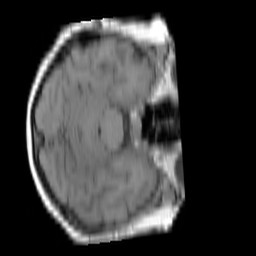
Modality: T1w
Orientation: axial
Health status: ill
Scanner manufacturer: siemens
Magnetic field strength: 3 T
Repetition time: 0.4 s
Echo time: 0.00246 s